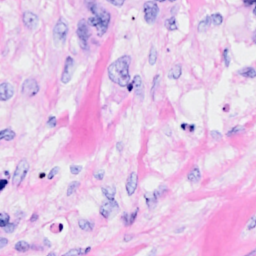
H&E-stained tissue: Breast